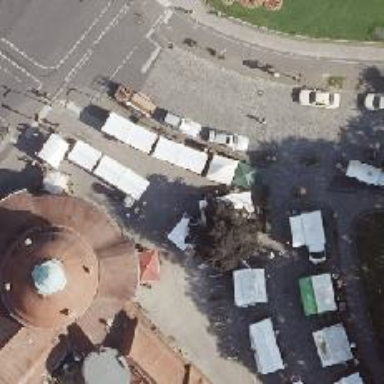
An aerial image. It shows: Marketplace.